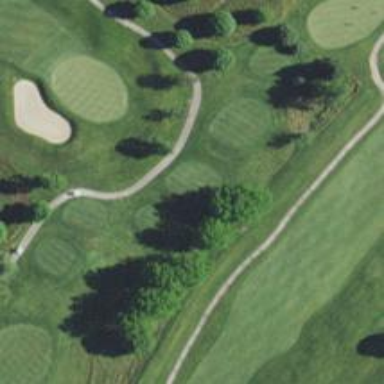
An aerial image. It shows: Golf hole.